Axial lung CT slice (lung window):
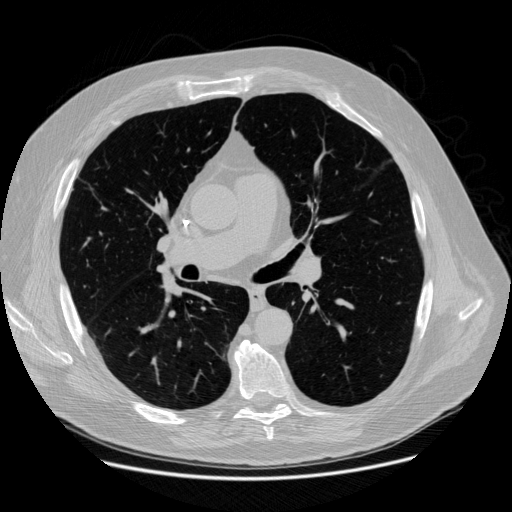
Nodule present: no